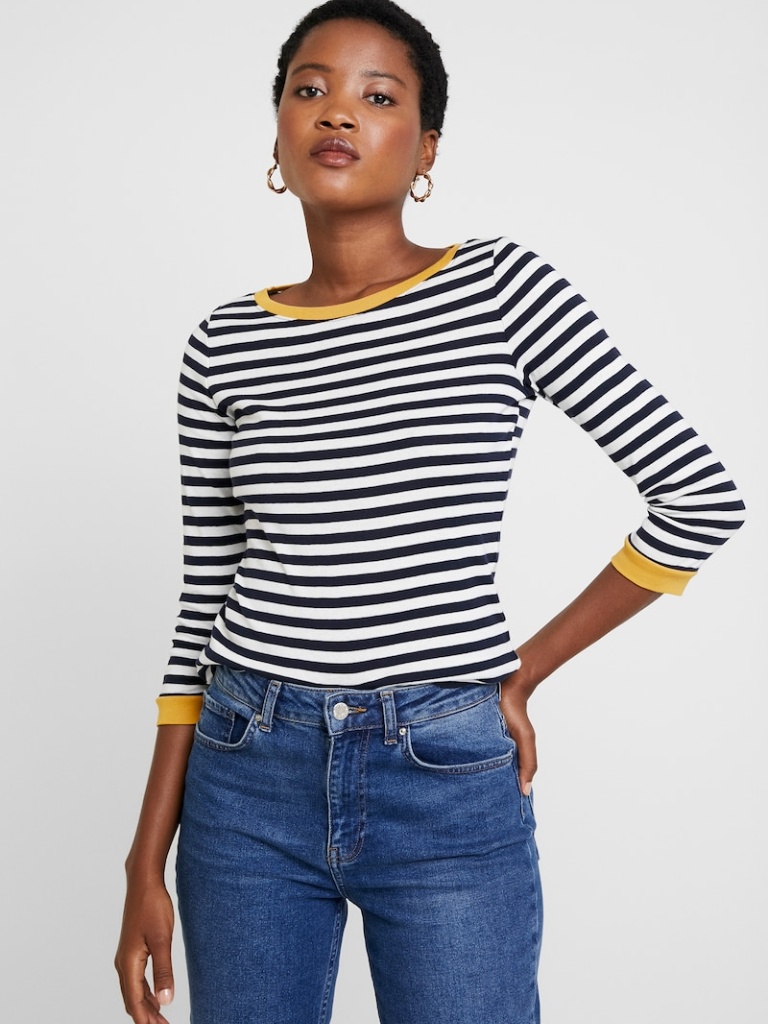
cotton tight a long-sleeved with the sleeves down hip length Fully Tucked in crew t-shirt